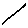
Label: line